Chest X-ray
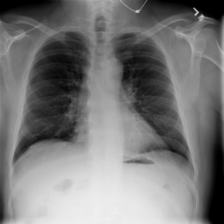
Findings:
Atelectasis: negative
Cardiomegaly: negative
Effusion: negative
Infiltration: negative
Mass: negative
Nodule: negative
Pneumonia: negative
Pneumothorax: negative
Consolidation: negative
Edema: negative
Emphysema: negative
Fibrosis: negative
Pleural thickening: negative
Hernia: negative